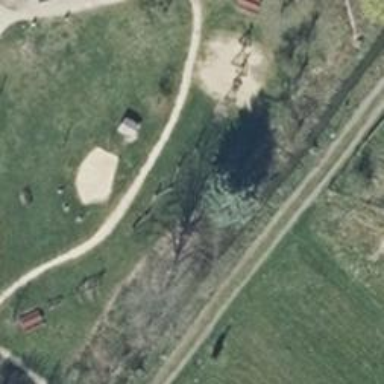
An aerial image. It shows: Playground with bridge.